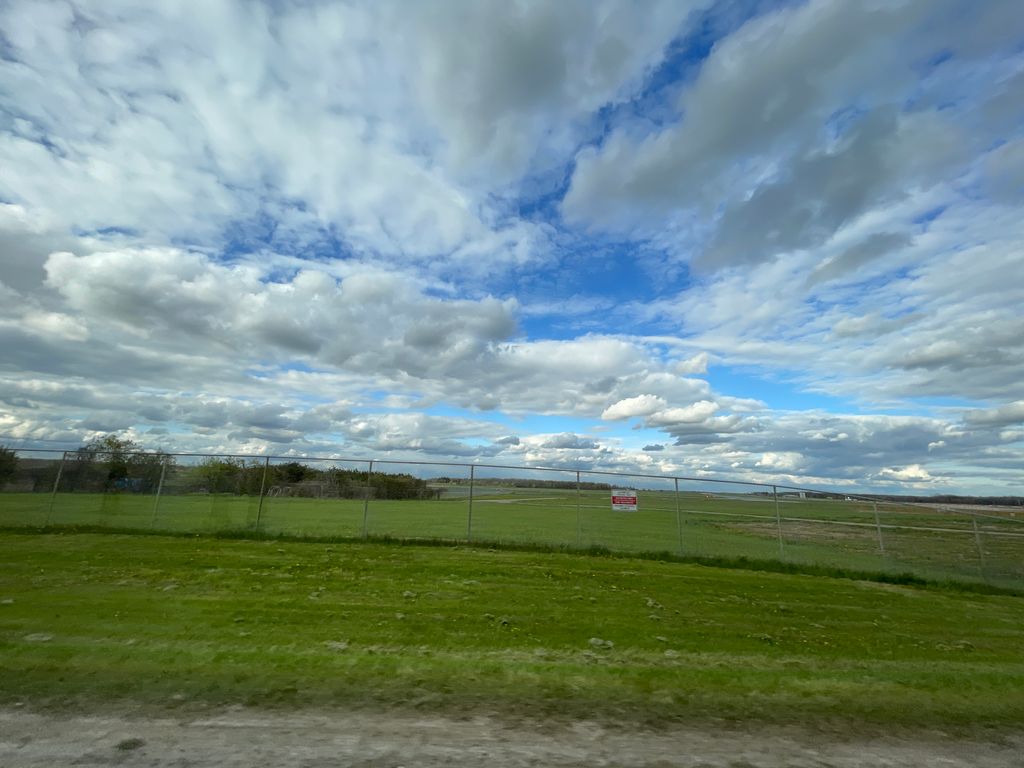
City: kitchener-waterloo